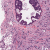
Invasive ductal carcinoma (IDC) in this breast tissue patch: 0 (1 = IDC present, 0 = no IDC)